Question: Im using ajax to load a youtube video on the page load
'''
$(document).ready(function(){
$.ajax({
url : '/myurl',
type:"post",
data:{"d": $('#d_id').val()},
async:false,
success:function(data){
$('#container').html(data);
//data is an emebed string
//This is what i get from PHP page
/*<embed class="frame" width="850" scrolling="no" height="415" frameborder="0" src="http://www.youtube.com/embed/' . $k[0] . '?showinfo=1&amp;modestbranding=1&amp;autoplay=1&amp;rel=0&amp;iv_load_policy=3&amp;cc_load_policy=1&amp;loop=1&amp;playlist=' . $k[0] . '&amp;wmode=transparent" frameborder="0"" allowfullscreen="yes" wmode="Opaque"></embed> */
}
});
});
'''
Working in every browser except IE

IM getting an error "Math is undefined" as per the screen shot
If i change embed to iframe im getting more serious error such as '__flash__removecallback is undefined'..
If i use emebed the whole thing is not working in IE8
Somebody help me IE is driving me NUTS
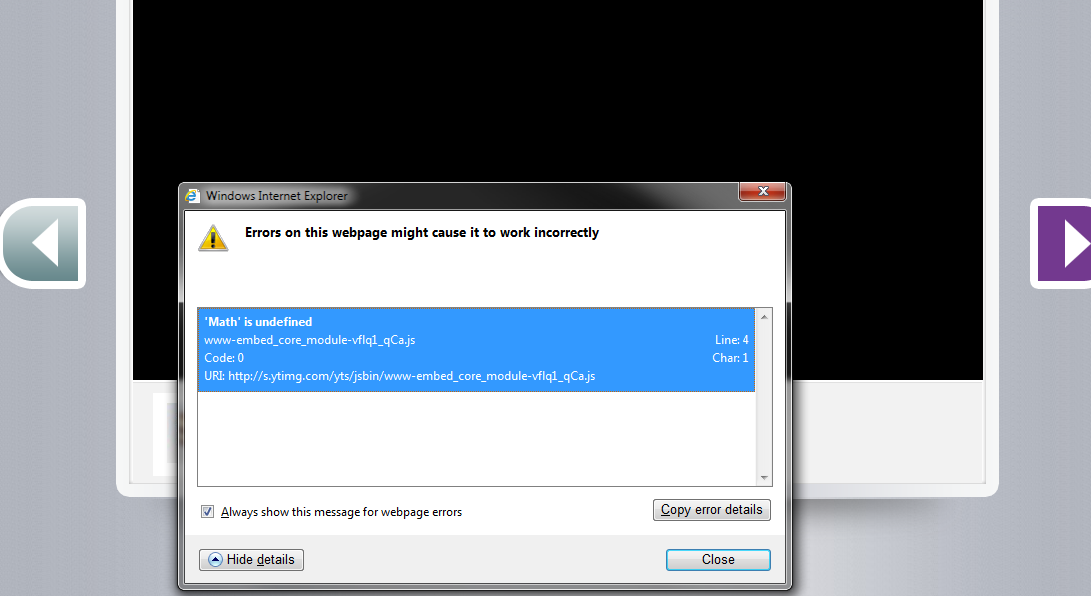
Answer: Finally i got this
On the server side (i.e Ajax response)
'''
if (preg_match('/MSIE 9.0/', $_SERVER['HTTP_USER_AGENT'])) { /*for IE 9.0 generate with objace tag*/ ?>
<object type="application/x-shockwave-flash" data="VIDEO_URL">
<param name="movie" value="VIDEO_URL" />
</object>
<?php } else { /*rest of all browsers,in iframe*/ ?>
<iframe src="VIDEO_URL"></iframe>
<?php } ?>
'''